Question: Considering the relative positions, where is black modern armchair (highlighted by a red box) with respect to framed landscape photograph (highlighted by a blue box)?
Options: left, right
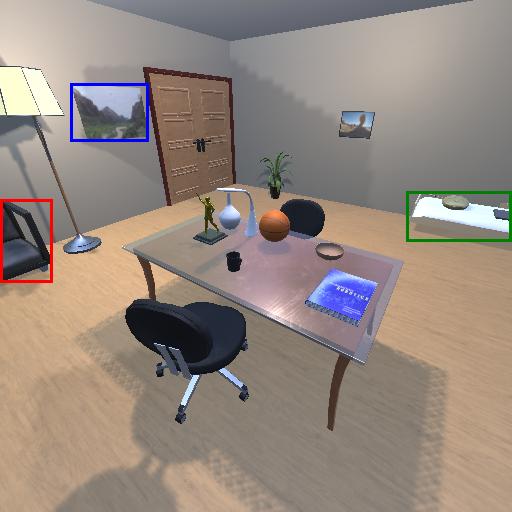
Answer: left